Question: Query the list of CITY names from STATION that either do not start with vowels or do not end with vowels. Your result cannot contain duplicates.
Input Format
The STATION table is described as follows:

I write the below query, but it's not working for me. Any suggestion?
'''
select distinct city
from station
where city regexp '^[^aeiou].*[^aeiou]$';
'''
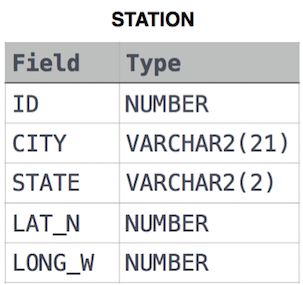
Answer: Assuming you are using MySQL, Here is what you are looking for
'''
SELECT DISTINCT city FROM station WHERE city RLIKE '^[^aeiouAEIOU].*|.*[^AEIOUaeiou]$';
'''
Footnote : <URL>